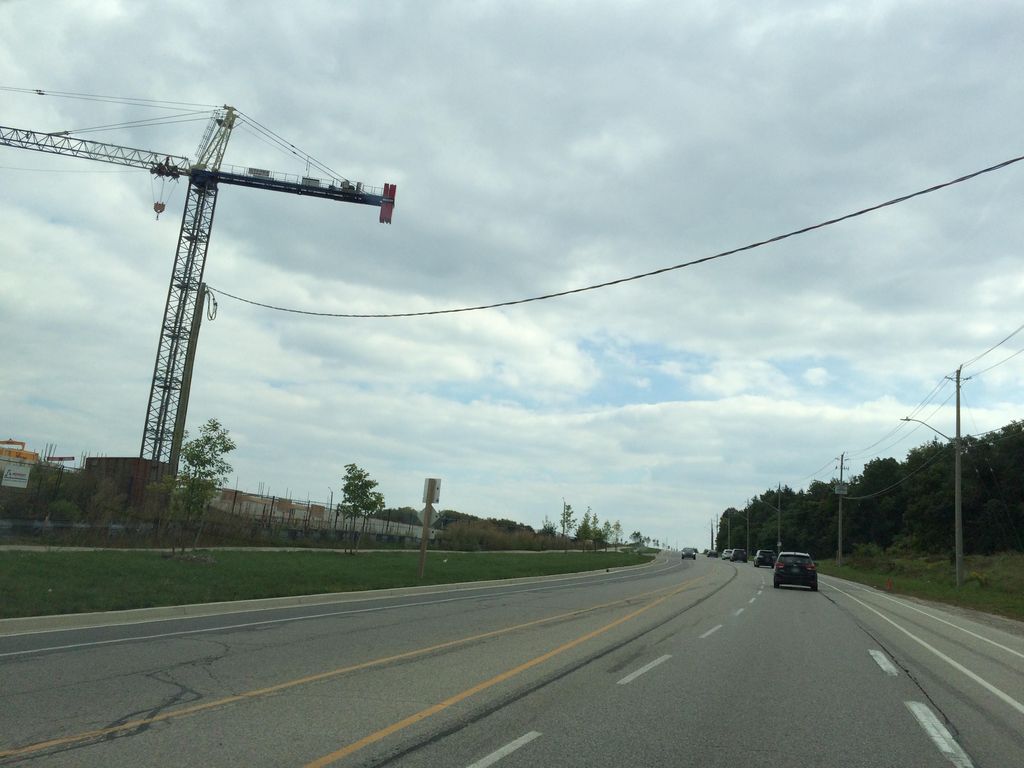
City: kitchener-waterloo